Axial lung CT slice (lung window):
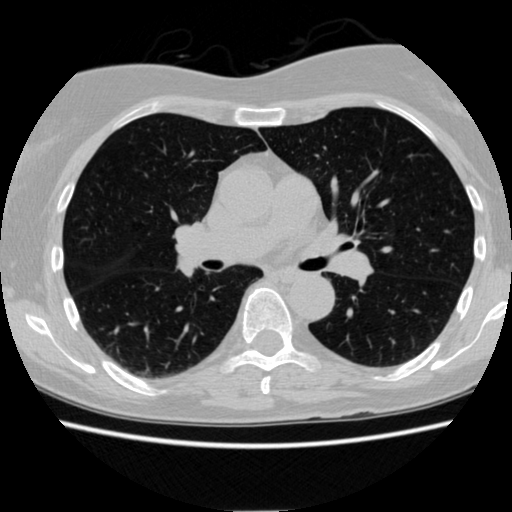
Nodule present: no